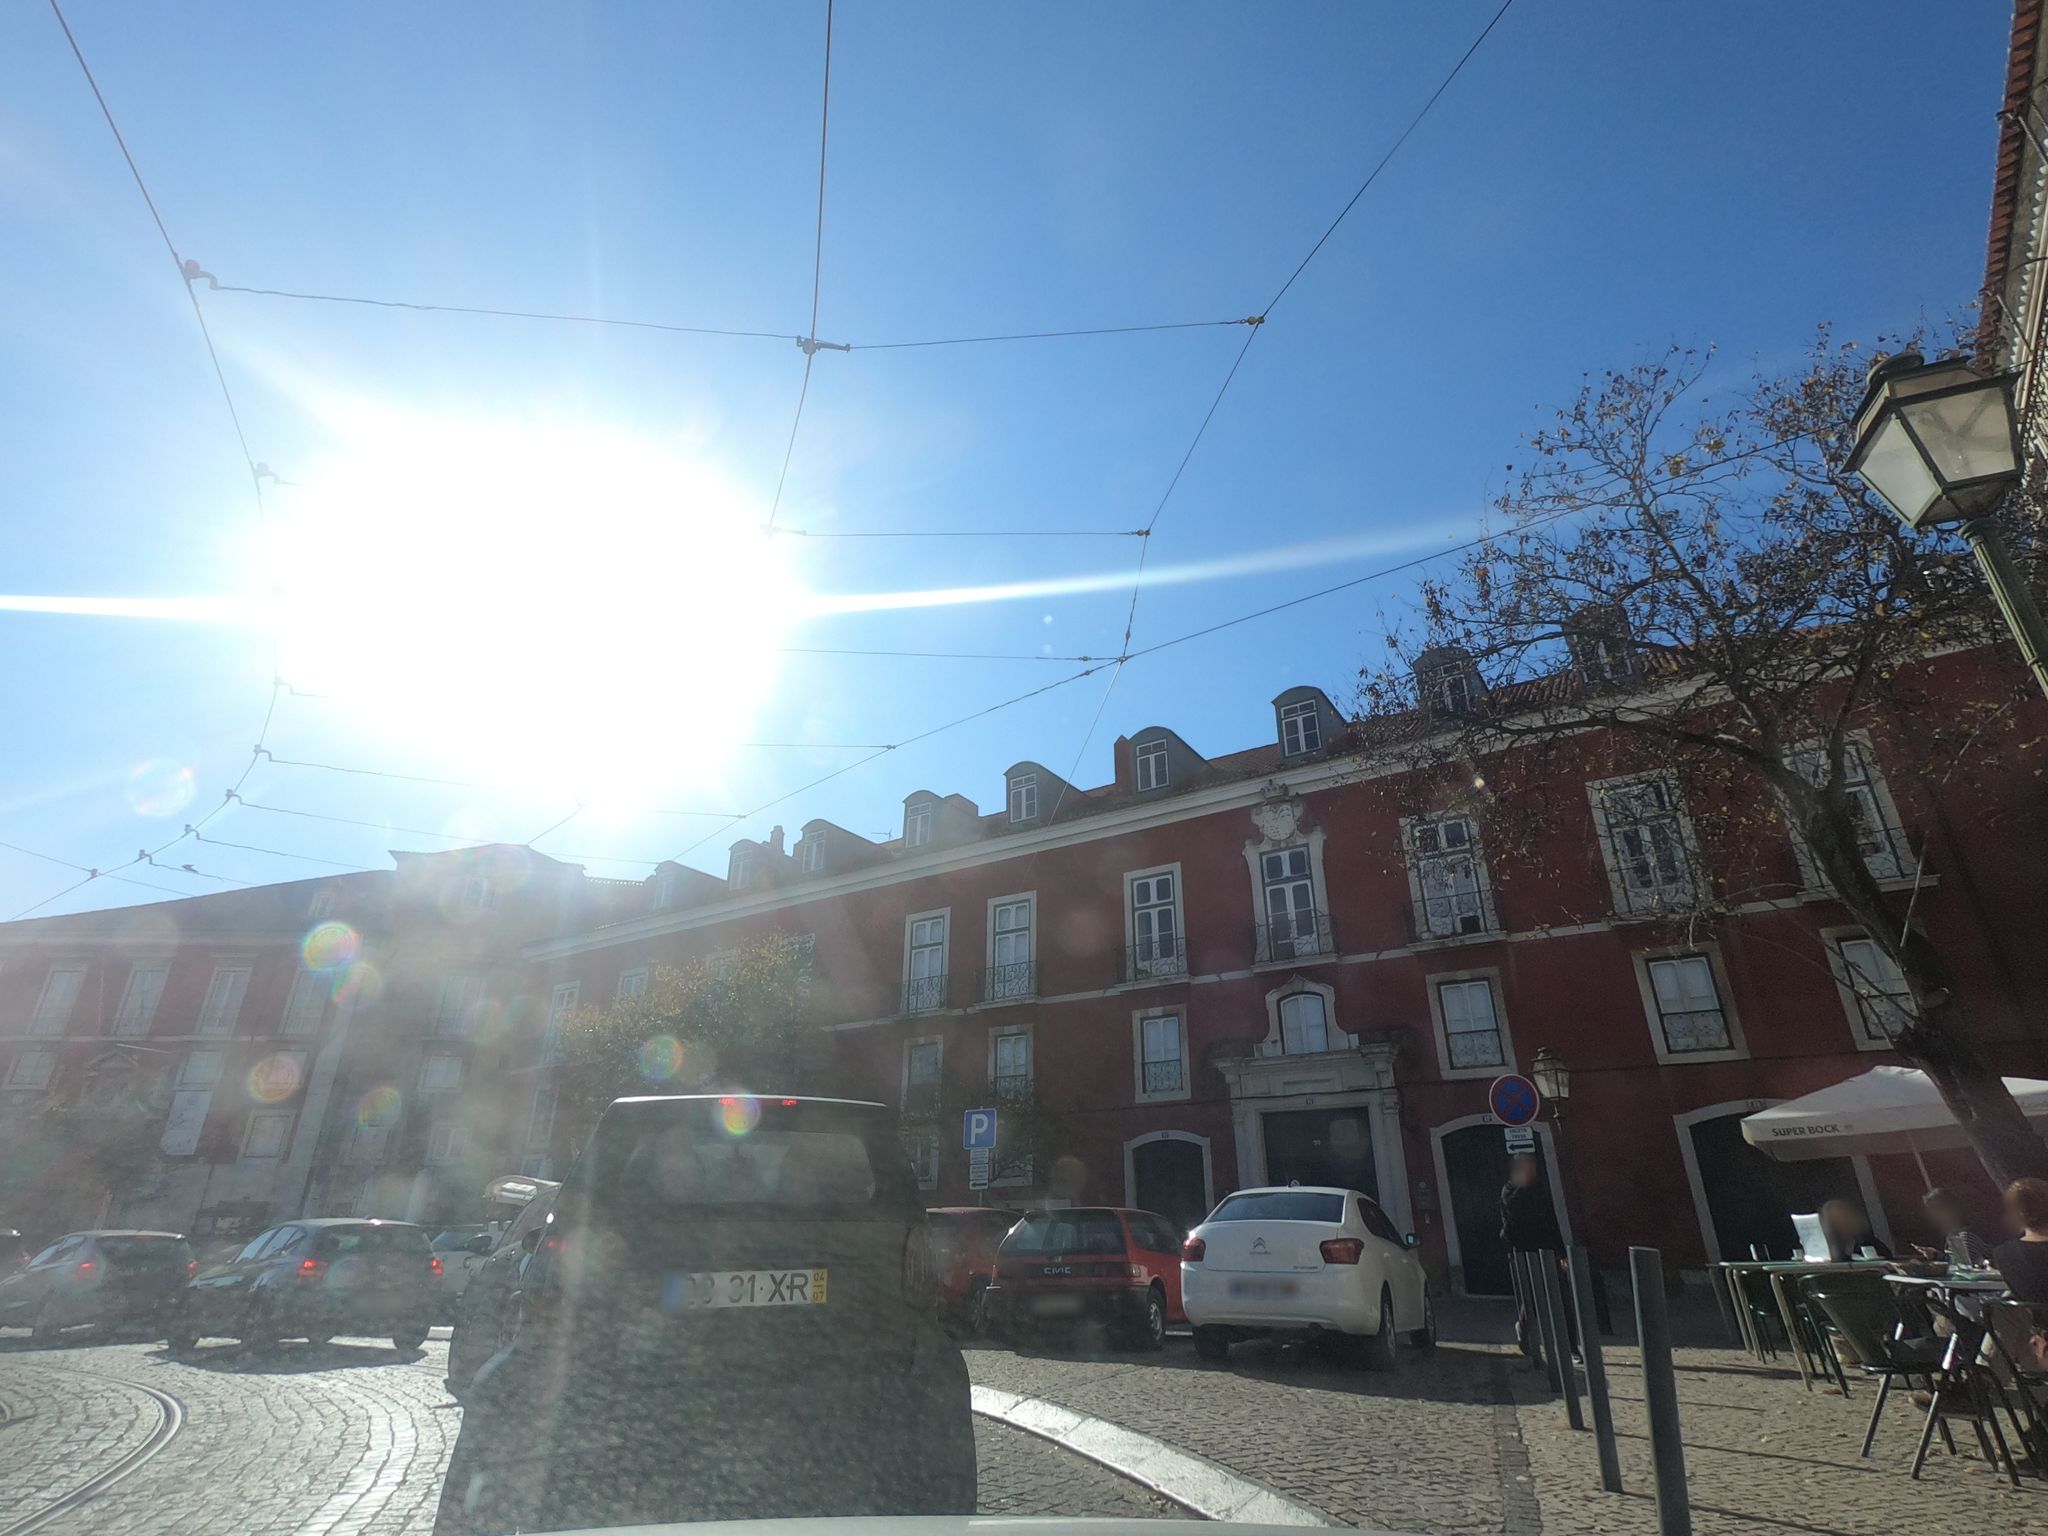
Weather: clear
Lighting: day
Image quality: good
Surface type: driving surface
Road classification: footway, steps, pedestrian, residential
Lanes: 2
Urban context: urban centre
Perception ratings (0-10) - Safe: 1.08, Lively: 3.73, Beautiful: 4.5, Boring: 7.8, Depressing: 5.22, Wealthy: 7.83